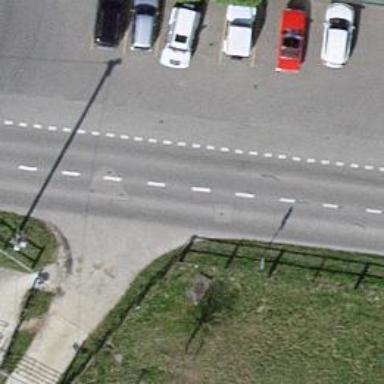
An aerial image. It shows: Asphalt road classified as tertiary.